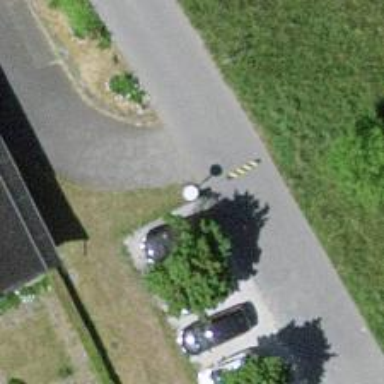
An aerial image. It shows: Support pole.